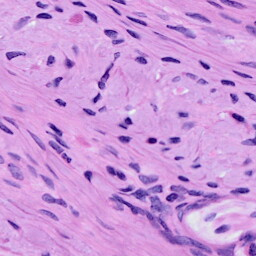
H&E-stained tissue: Cervix